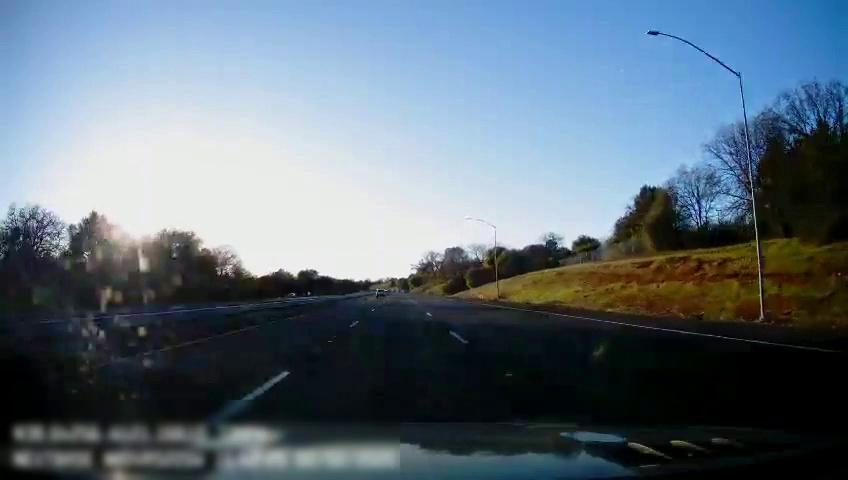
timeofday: Day
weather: Cloudy
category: Drivable Space
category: Vehicles | SUV
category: Lanes | Alternate Lane
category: Lanes | Current Lane
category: Lanes | Current Lane
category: Lanes | Alternate Lane